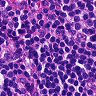
Metastatic tissue present: no